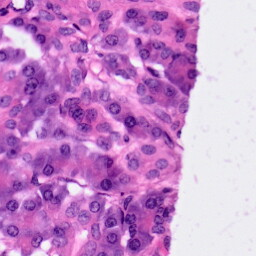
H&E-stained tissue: Pancreatic